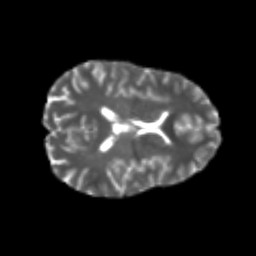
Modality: T2w
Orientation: axial
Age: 23
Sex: female
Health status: healthy
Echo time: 0.074 s